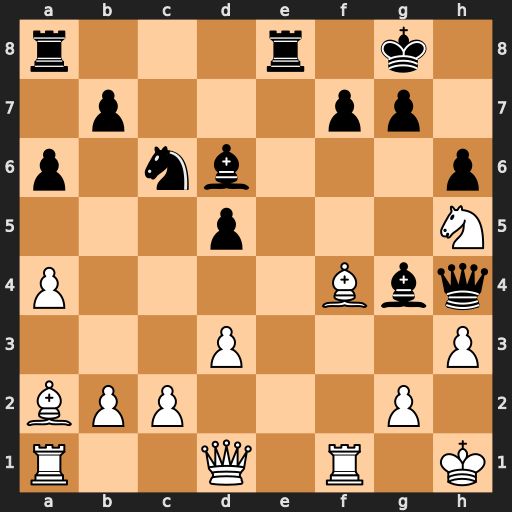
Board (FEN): r3r1k1/1p3pp1/p1nb3p/3p3N/P4Bbq/3P3P/BPP3P1/R2Q1R1K
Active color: w
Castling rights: -
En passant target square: -
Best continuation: Qxg4 Qxg4 hxg4